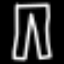
Label: pants